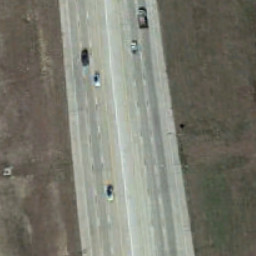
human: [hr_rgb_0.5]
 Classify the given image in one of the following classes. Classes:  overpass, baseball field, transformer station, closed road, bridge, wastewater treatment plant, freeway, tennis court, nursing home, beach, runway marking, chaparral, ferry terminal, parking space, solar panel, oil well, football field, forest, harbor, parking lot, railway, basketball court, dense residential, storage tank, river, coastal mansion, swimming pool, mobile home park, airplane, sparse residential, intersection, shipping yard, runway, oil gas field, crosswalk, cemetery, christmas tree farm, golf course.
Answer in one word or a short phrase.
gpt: freeway